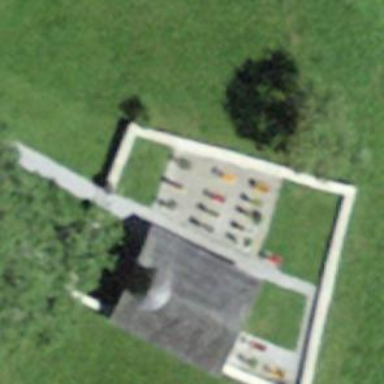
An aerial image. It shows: Cemetery.